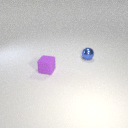
small purple rubber cube in front of small blue metal sphere